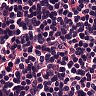
Metastatic tissue present: no